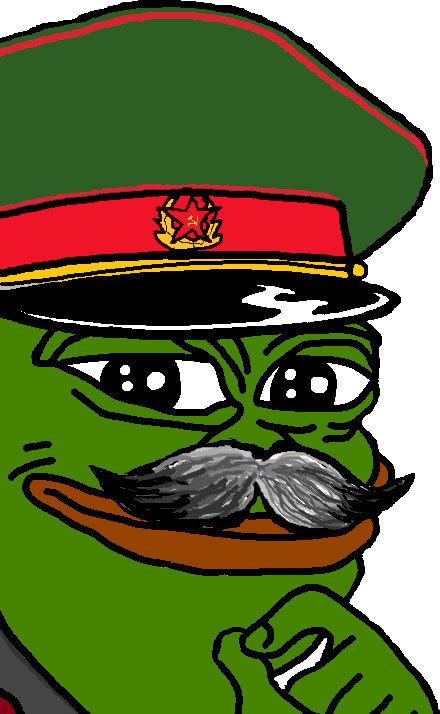
Label: 5_Pepe